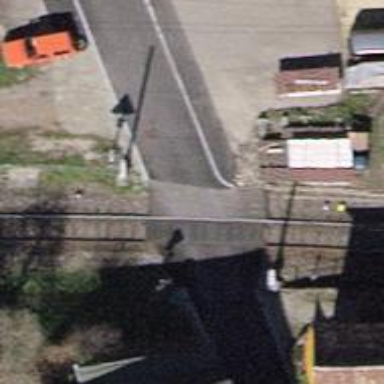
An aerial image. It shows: Railway level crossing.